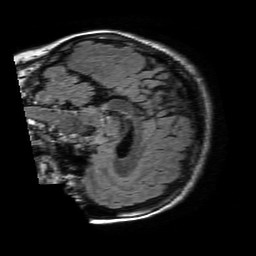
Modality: FLAIR
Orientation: sagittal
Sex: female
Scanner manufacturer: philips
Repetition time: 11 s
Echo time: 0.125 s